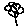
Label: flower